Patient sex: F
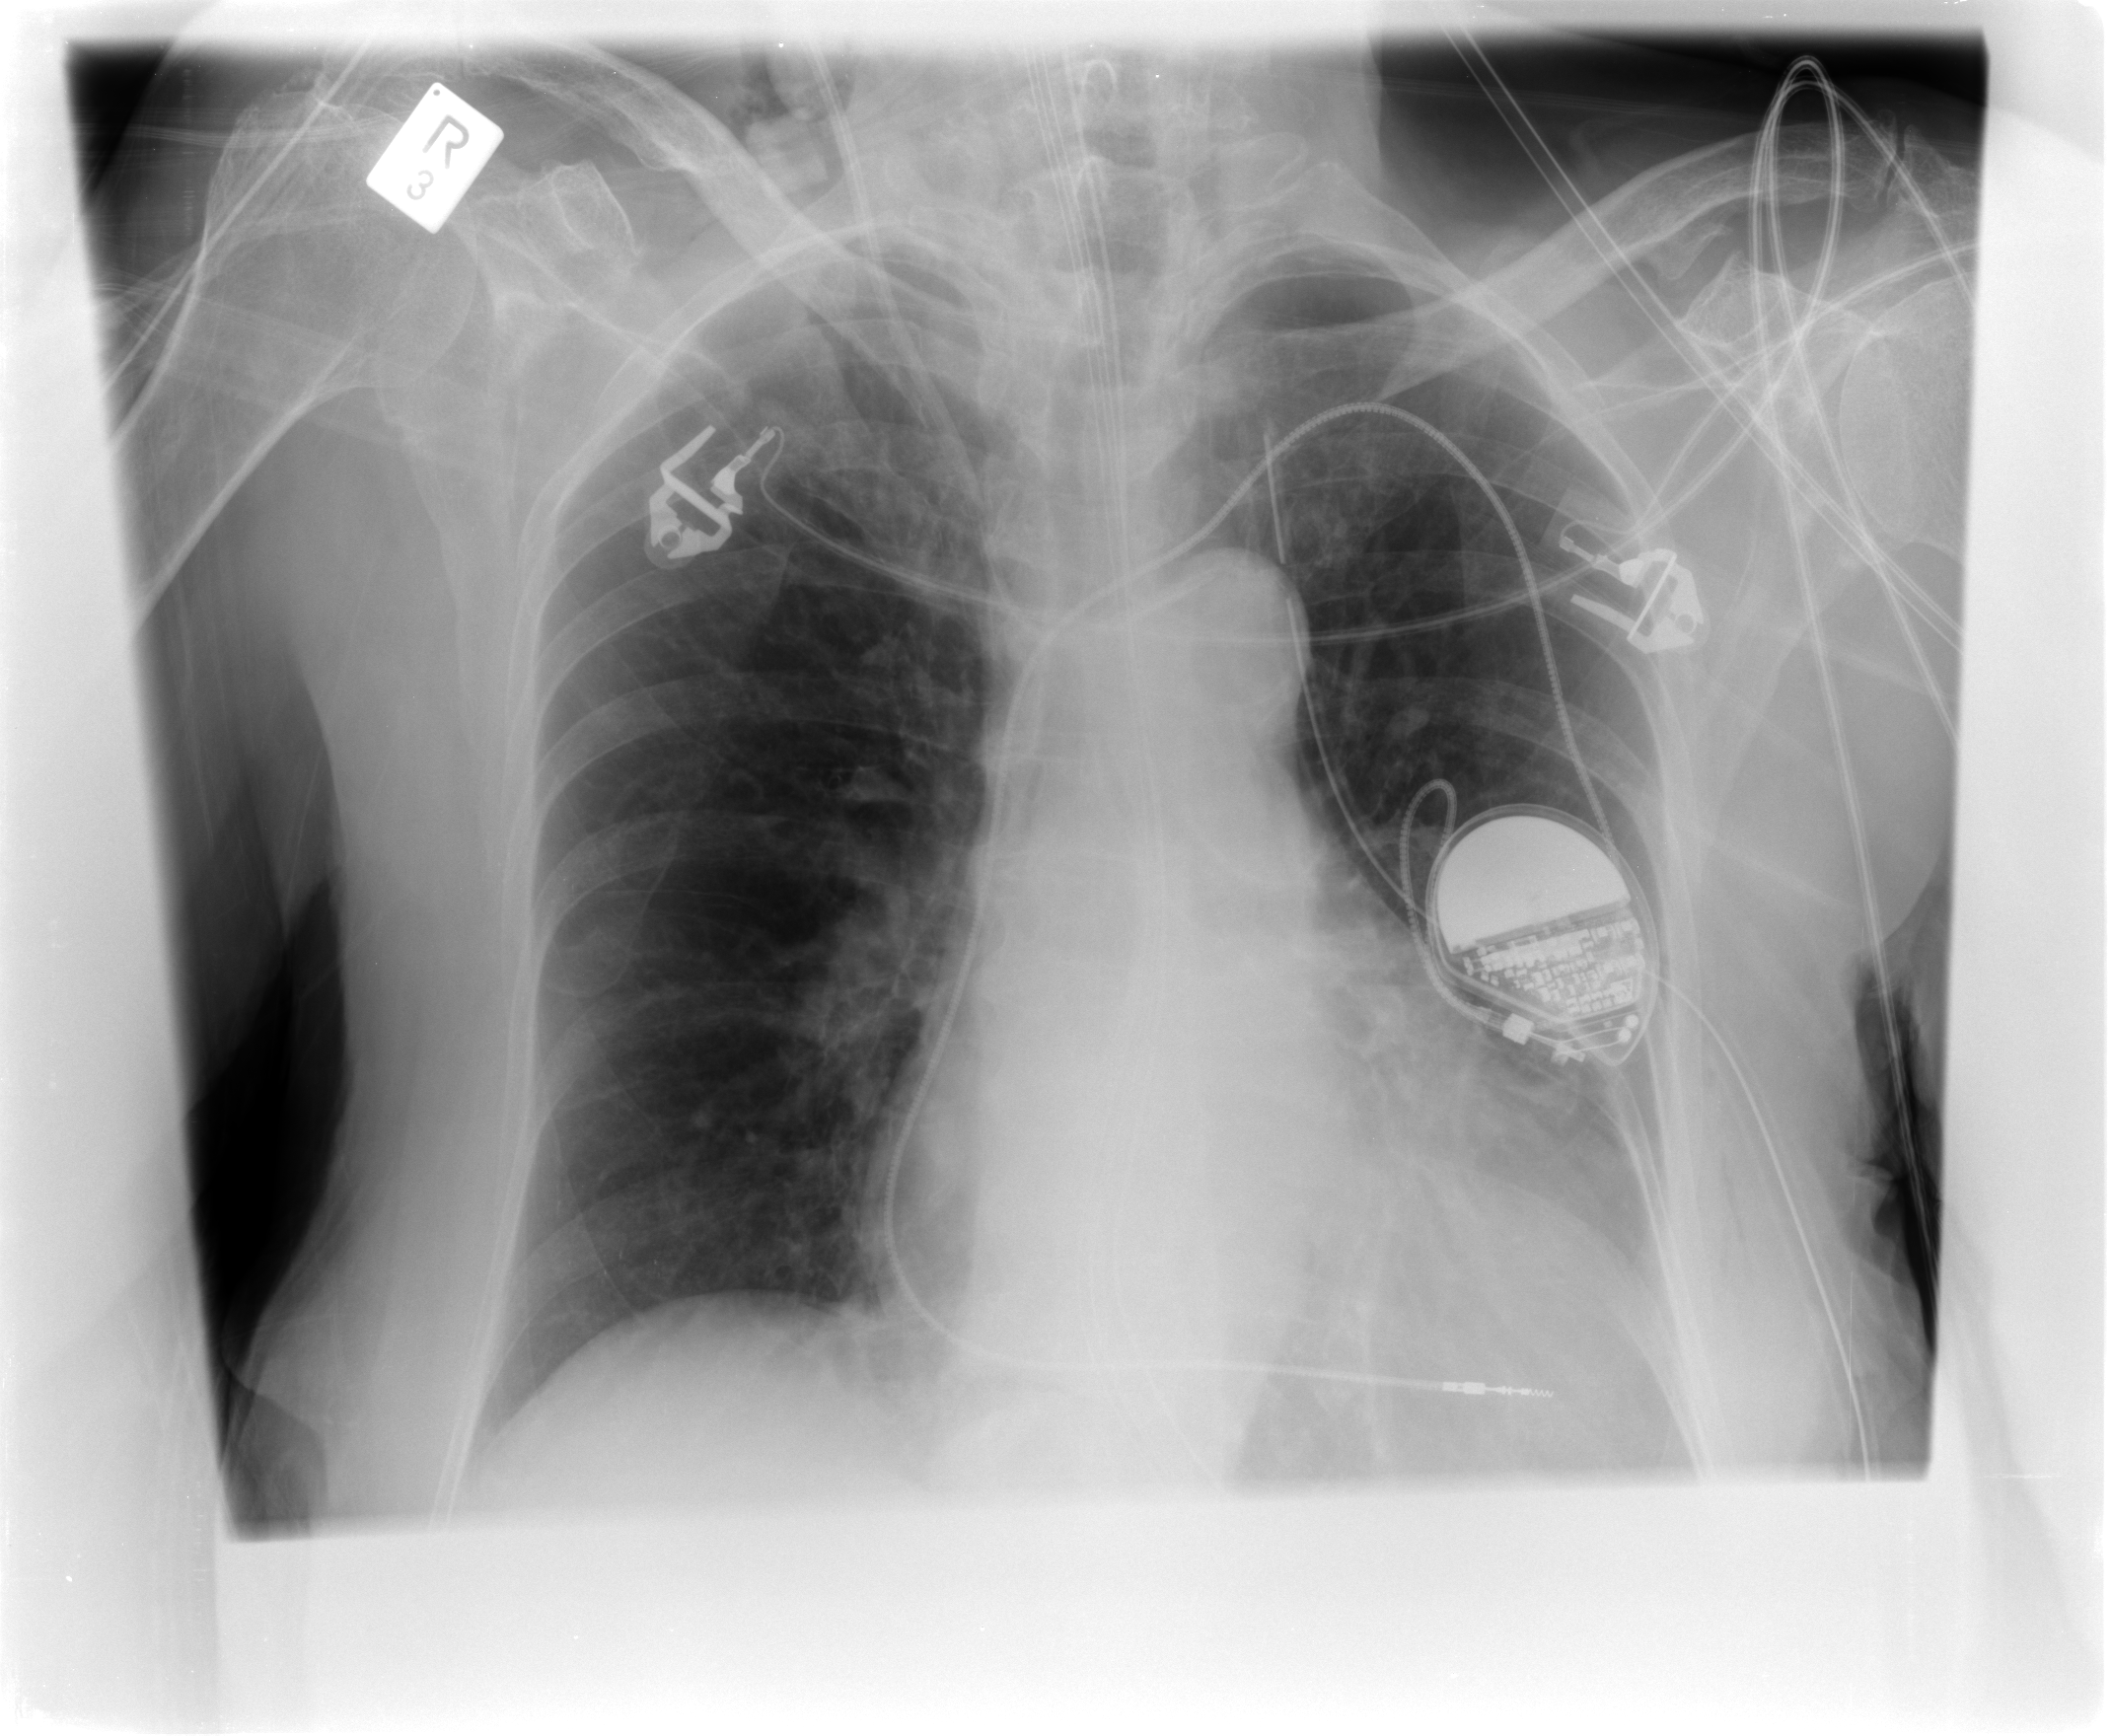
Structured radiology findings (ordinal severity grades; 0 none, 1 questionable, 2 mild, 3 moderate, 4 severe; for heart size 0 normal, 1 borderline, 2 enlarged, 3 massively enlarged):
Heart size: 2
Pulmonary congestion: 0
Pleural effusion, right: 0
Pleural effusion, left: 0
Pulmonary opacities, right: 0
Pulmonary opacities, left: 1
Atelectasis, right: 0
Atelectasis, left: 2